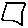
Label: square